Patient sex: F
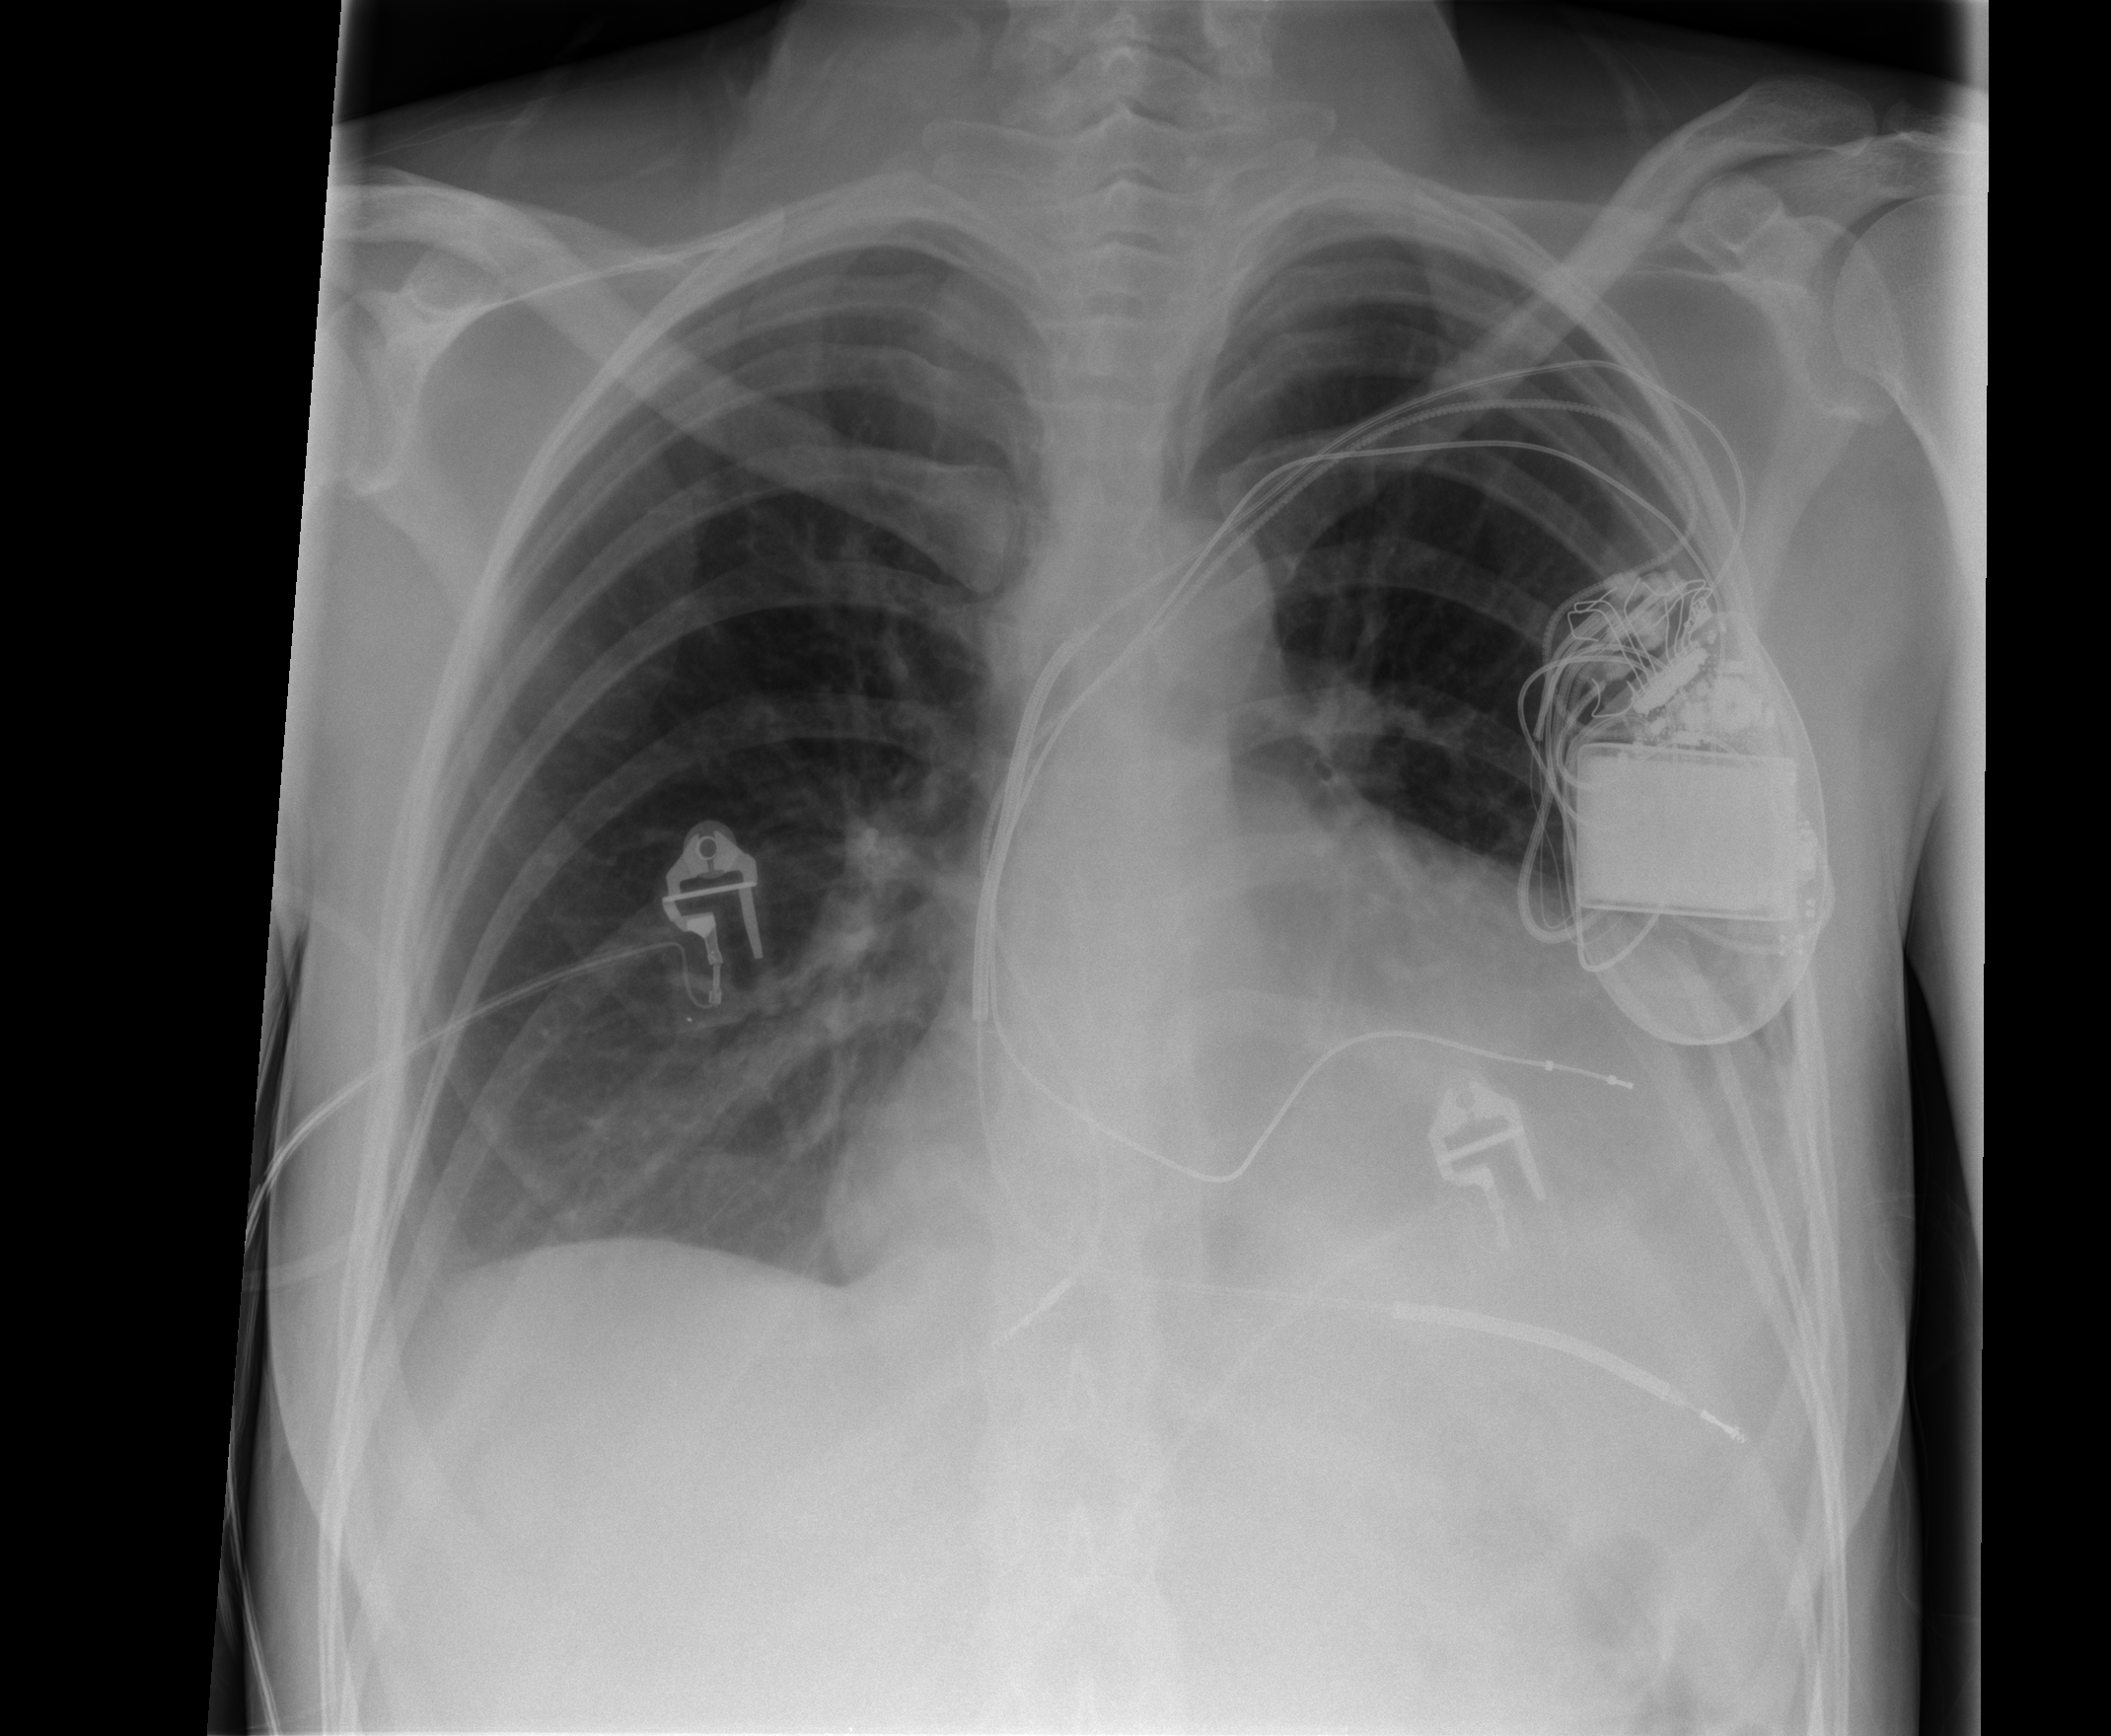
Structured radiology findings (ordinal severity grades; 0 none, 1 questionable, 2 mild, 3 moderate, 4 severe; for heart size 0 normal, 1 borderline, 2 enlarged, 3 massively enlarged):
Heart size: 2
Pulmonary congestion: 0
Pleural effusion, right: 0
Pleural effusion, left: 1
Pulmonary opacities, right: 0
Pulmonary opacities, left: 0
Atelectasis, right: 0
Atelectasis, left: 0